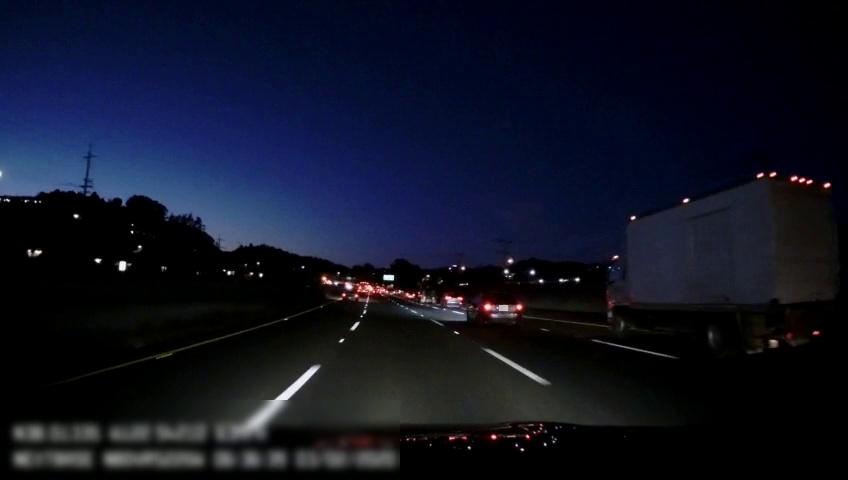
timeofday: Night
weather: Other
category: Drivable Space
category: Vehicles | Car
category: Vehicles | Truck
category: Vehicles | Other LV
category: Vehicles | SUV
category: Vehicles | Car
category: Lanes | Alternate Lane
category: Lanes | Current Lane
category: Lanes | Current Lane
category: Lanes | Alternate Lane
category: Lanes | Alternate Lane